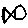
Label: fish